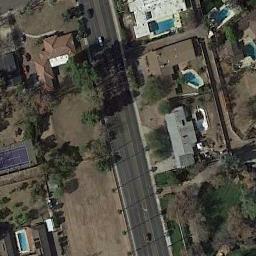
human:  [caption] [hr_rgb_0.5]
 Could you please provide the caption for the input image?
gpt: The freeway is next to the houses and some trees .

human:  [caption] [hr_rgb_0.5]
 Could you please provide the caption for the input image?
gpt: There are only two cars on the winding highway .

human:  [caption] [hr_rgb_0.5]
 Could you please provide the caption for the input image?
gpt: There are many buildings and roads and green plants on both sides of the freeway, And there are two cars on the freeway .

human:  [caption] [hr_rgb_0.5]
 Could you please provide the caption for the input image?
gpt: A straight freeway goes through the residential area .

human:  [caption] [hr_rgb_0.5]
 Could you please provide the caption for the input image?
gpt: There are some brown bare land and some buildings beside the freeway .